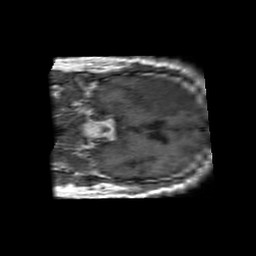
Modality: T1w
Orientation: coronal
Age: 55
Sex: male
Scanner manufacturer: philips
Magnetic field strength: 1.5 T
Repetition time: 0.375 s
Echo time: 0.011 s